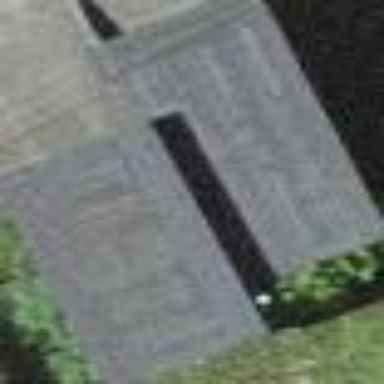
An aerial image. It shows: Garage building.